Field crop: maize
Growth stage: 2
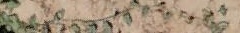
Species: convolvulus